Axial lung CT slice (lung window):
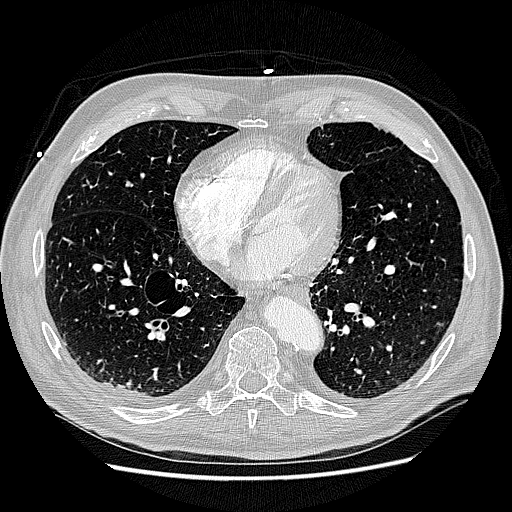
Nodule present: no